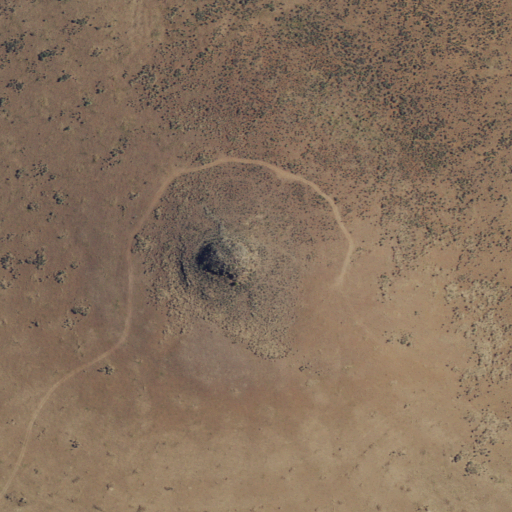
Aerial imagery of mountain in New Mexico named Cerrito Dormilon containing shrub and grassland